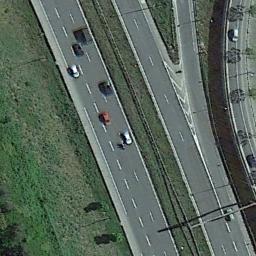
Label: freeway